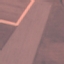
Land use / land cover class: AnnualCrop